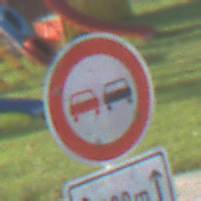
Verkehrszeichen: Ueberholverbot
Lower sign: LaengeEinerStrecke1
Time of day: SunriseSunset
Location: Outdoor (Suburban)
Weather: PartlyCloudy
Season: NotSpecified
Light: Natural